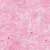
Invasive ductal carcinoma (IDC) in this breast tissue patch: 0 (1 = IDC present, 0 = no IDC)